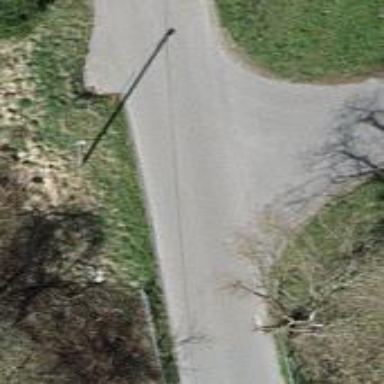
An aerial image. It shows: Unclassified road on bridge.